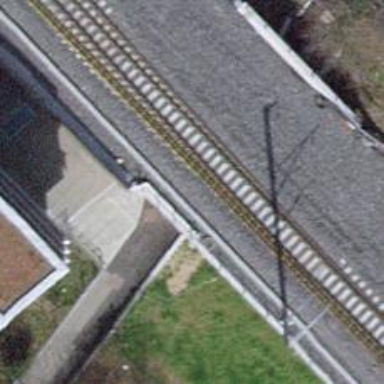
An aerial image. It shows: Footway with asphalt surface going through tunnel.